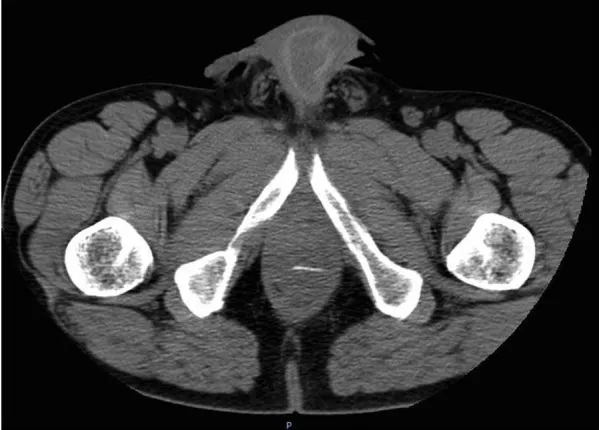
Pelvic computerized tomography (CT) revealed a sharp radiopaque image on the rectum.
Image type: radiology (ct)